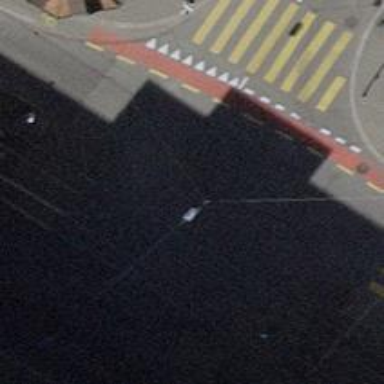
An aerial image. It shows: Tram level crossing on railway.